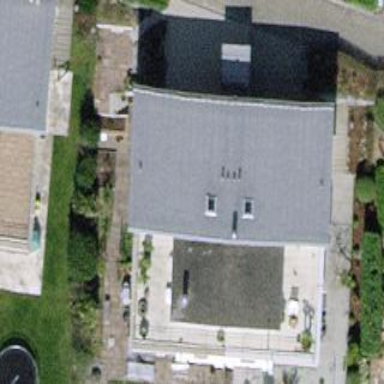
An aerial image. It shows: White terrace building with flat roof.